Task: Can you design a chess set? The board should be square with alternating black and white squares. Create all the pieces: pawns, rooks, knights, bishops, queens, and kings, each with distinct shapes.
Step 2201:
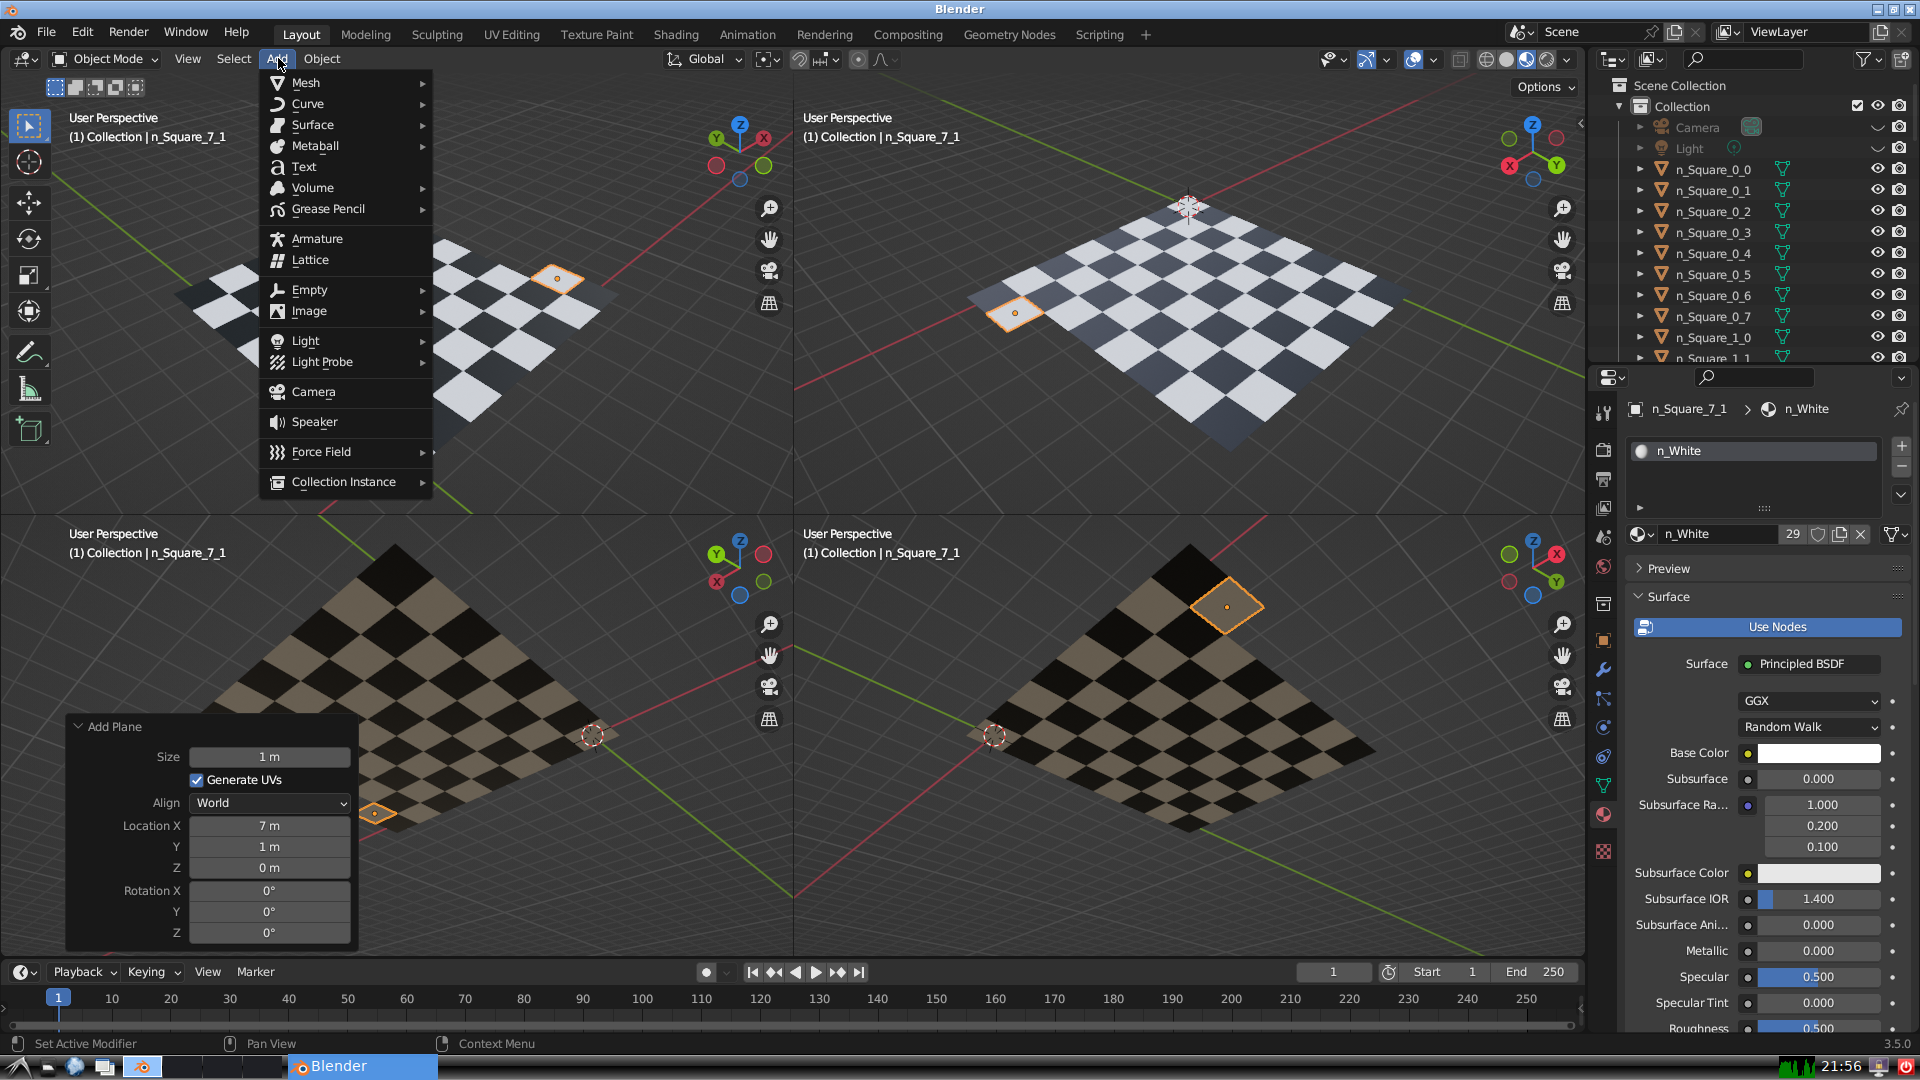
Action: {"mouse_move": [304, 82]}